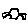
Label: car